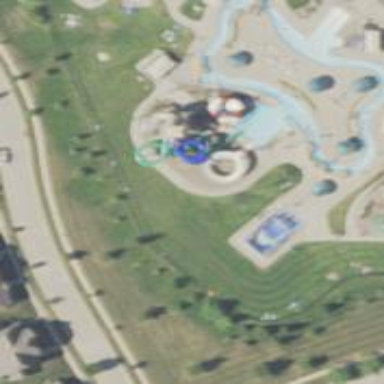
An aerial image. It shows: Bridge leading to water slide attraction.